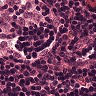
Metastatic tissue present: no